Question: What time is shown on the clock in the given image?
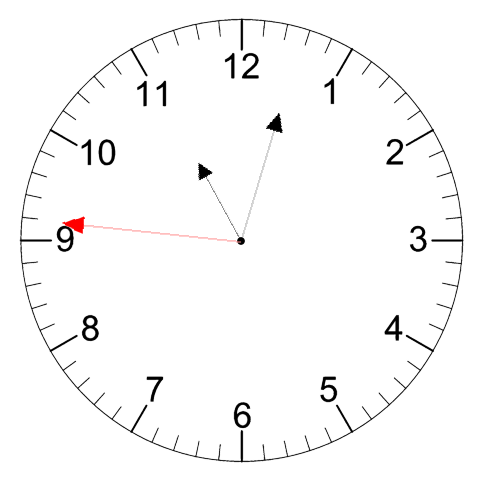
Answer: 11:02:46